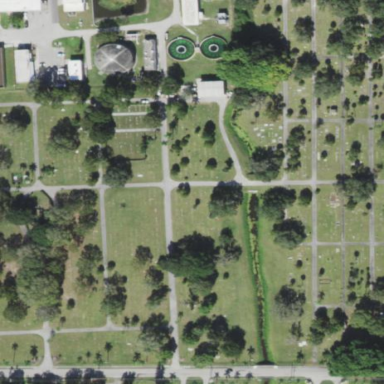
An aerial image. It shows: Cemetery.